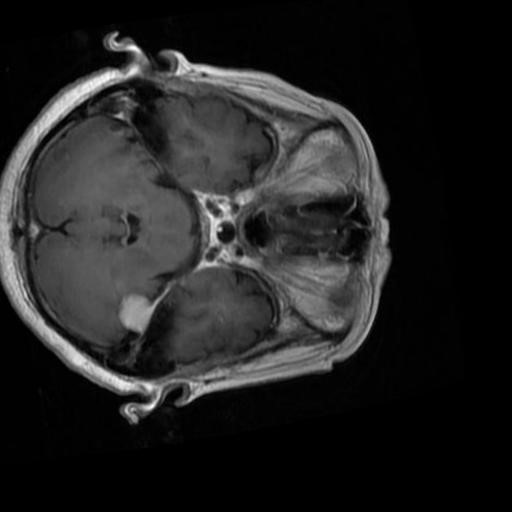
Label: brain_menin